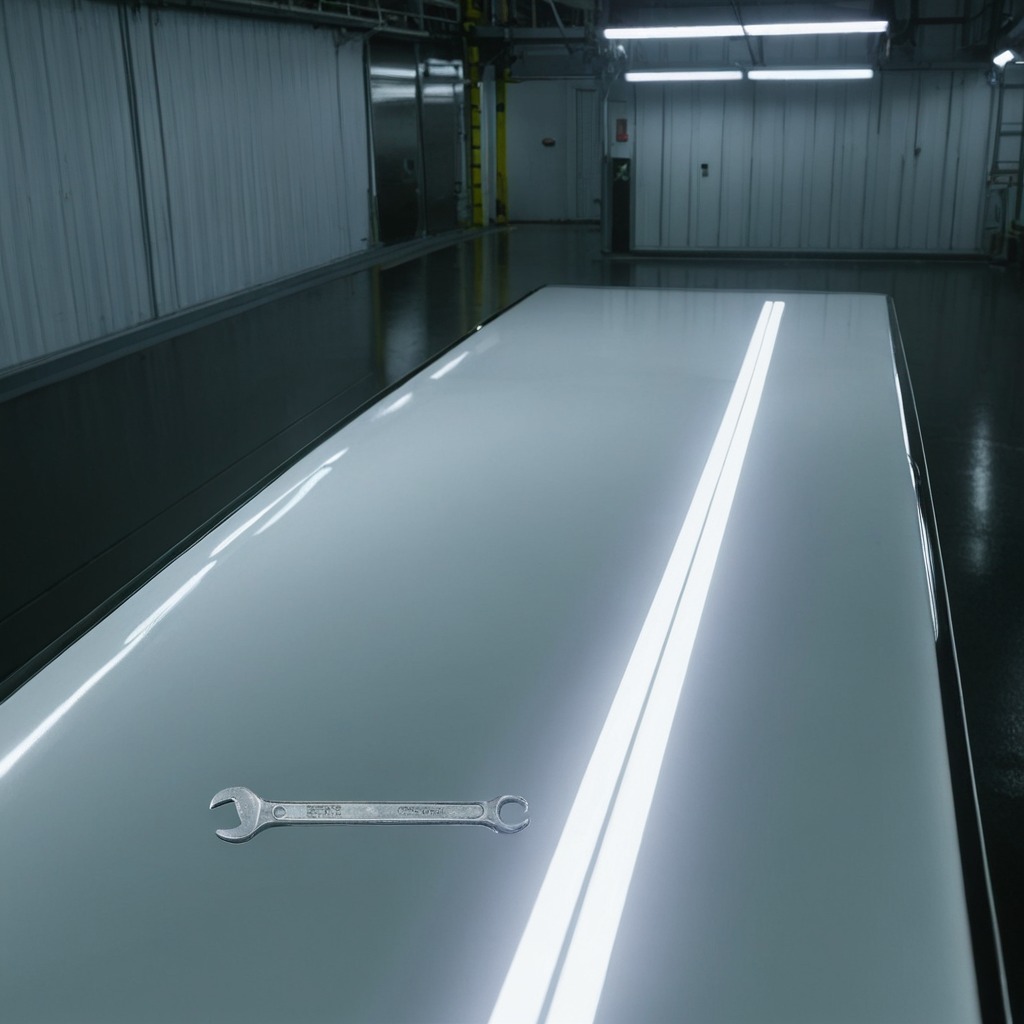
An wrench is lying on a high-gloss table in a ship maintenance bay industrial lighting.